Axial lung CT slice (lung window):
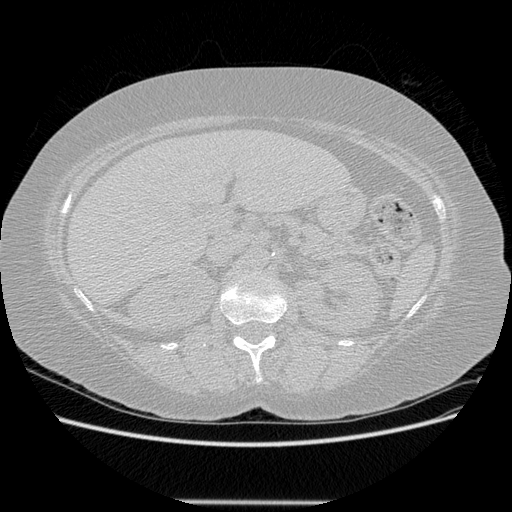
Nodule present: no